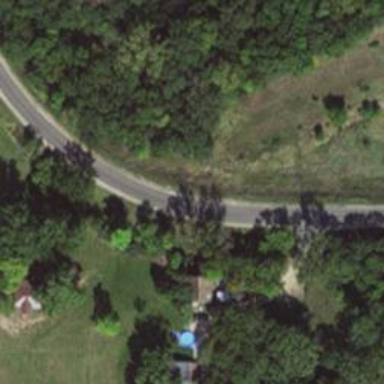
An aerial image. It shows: Tertiary road.